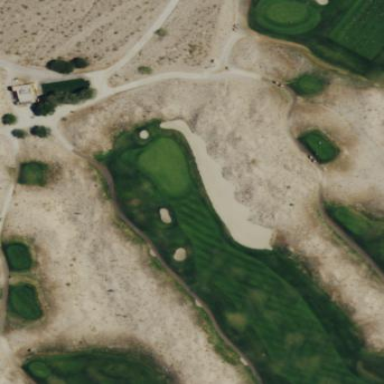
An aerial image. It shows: Golf bunker filled with natural sand.